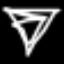
Label: diamond